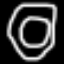
Label: donut